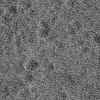
Atmospheric dust classification: not_dusty